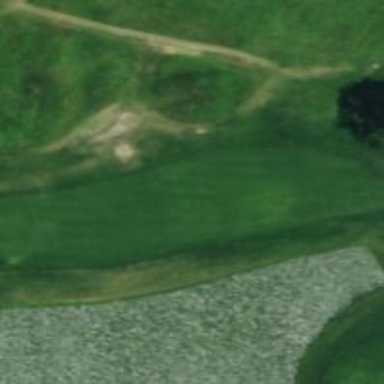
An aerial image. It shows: View of golf hole.